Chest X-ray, AP view. Patient: 56 years old, sex M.
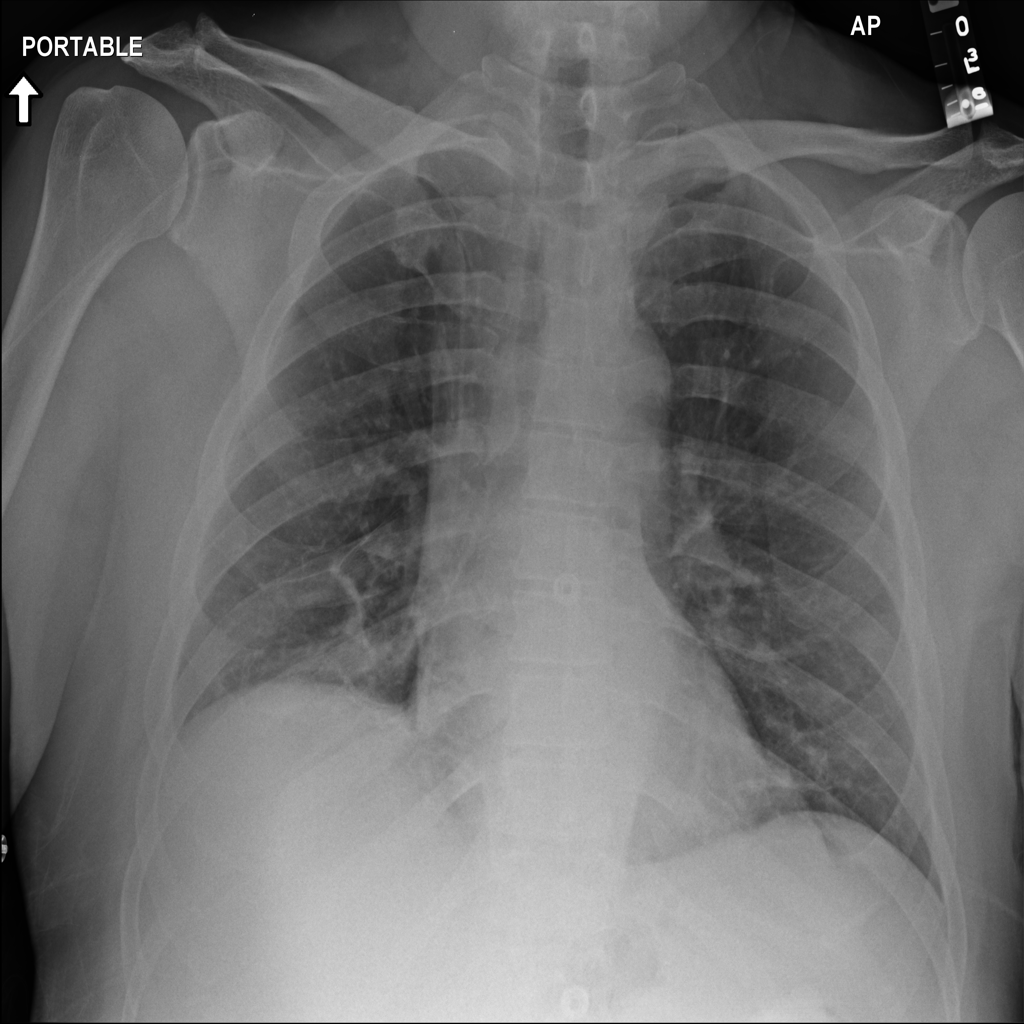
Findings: No Finding